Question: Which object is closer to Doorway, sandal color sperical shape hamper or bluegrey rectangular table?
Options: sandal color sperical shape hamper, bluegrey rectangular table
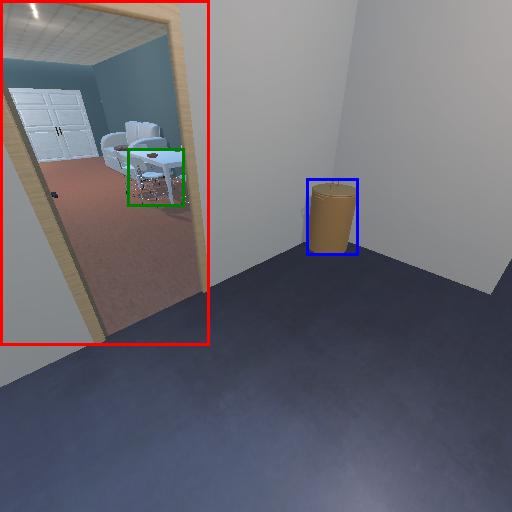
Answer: sandal color sperical shape hamper